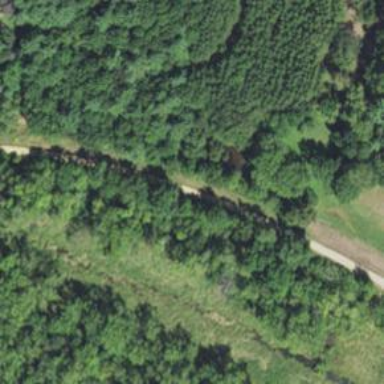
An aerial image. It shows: Abandoned railway alongside cycleway.